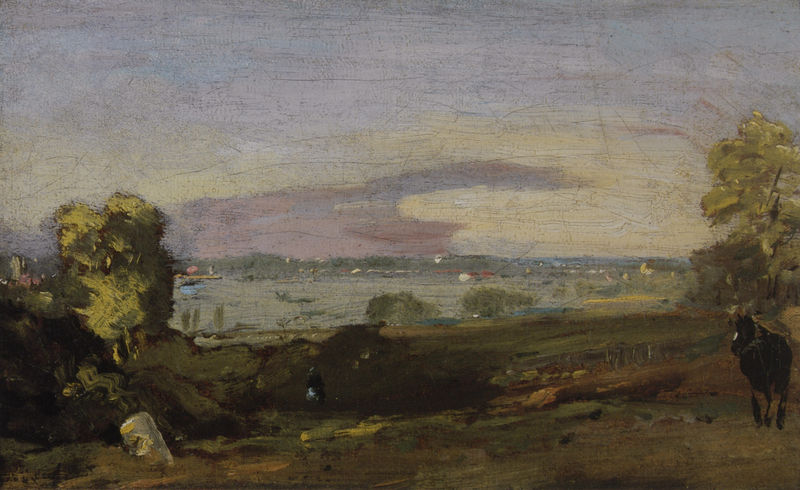
Titel: Dedham Vale
Künstler: John Constable
Institution: (Privatbesitz)
Schlagwörter: baum, blau, blätter, dunkel, gemälde, himmel, laub, mann, meer, schatten, wasser, weiß, wolken, bäume, fluss, gelb, grün, impressionismus, landschaft, menschen, ocker, see, stadt, ufer, abend, braun, frankreich, frau, grau, hell, hintergrund, kleid, licht, lichter, orange, pastell, schwarz, vordergrund, ausblick, blick, gebäude, gras, haus, tier, tiere, weg, wiese, wolke, beige, malerei, alt, mensch, stein, bild, öl, dämmerung, feld, ferne, horizont, häuser, hügel, natur, weide, weite, wind, busch, einsam, kirche, pastos, sonne, figur, person, pflanzen, tal, wald, boot, boote, esel, pferd, turm, zypressen, beine, blesse, rappe, aussicht, küste, schiff, schiffe, sommer, ort, abhang, risse, dorf, dächer, farbe, lila, sonnenuntergang, violett, herde, kuh, landschaftsmalerei, wagen, böschung, ölfarbe, abendrot, baumkronen, grass, striche, bucht, gestalt, ortschaft, panorama, punkte, farbflächen, wälder, laubbaum, dunke, firnis, grab, lac, ölskizze, holztafel, sfumato, eimer, bote, schafe, hirte, schief, ciel, paysage, cheval, tonne, riss, champ, morgengrauen, maisons, farbflecken, nuages, arbres, stracuh, menshc, impressionnisme, mer, constable, szfumato, meilenstein, hintergrun, baie, markstein, coucher du soleil, lever du soleil